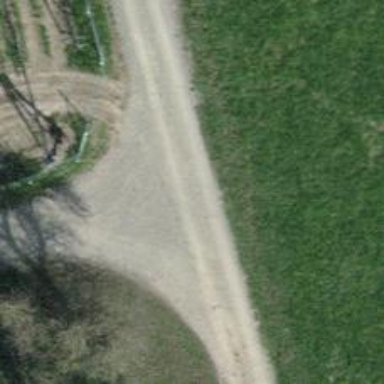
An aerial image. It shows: Compacted track road with grade3 tracktype.